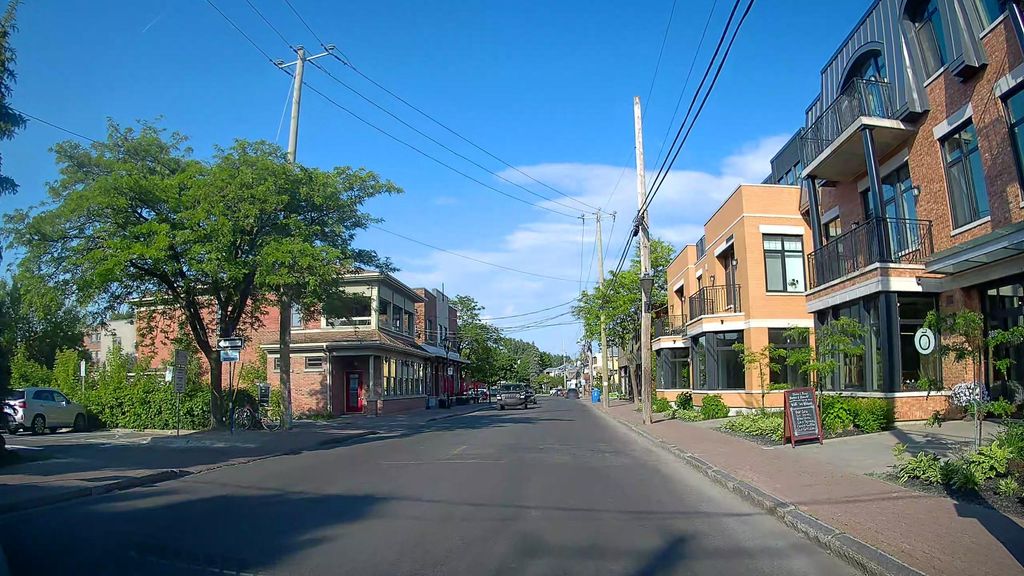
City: montreal